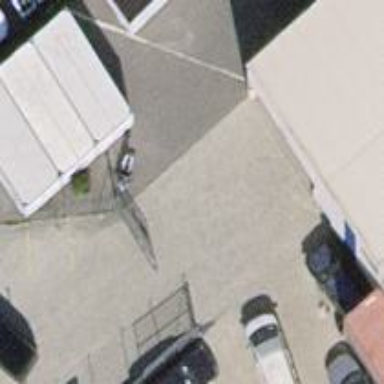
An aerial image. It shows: Driveway.